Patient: sex F, age 38
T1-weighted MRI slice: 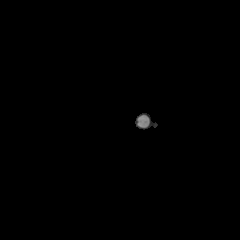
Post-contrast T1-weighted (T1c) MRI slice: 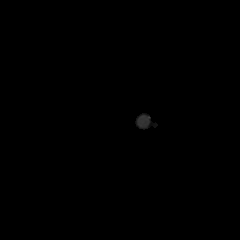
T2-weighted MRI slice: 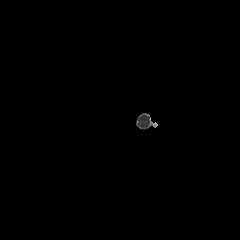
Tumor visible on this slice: no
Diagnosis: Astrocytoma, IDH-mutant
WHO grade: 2